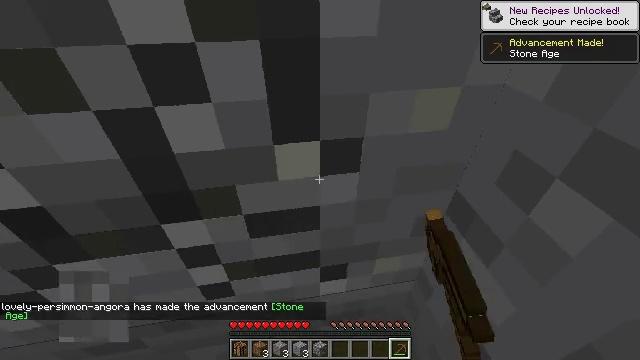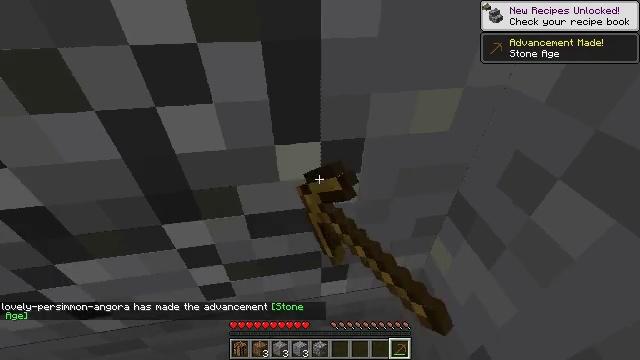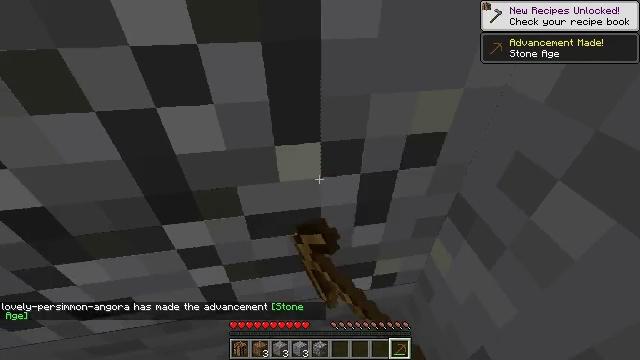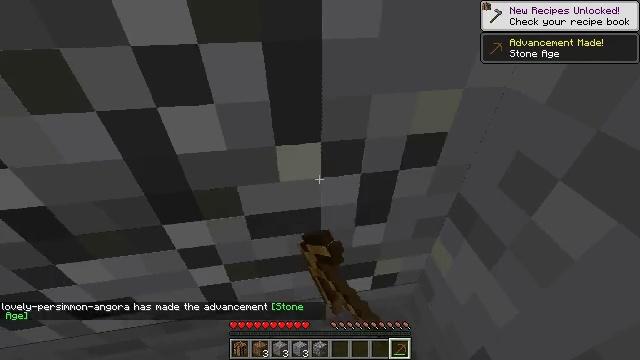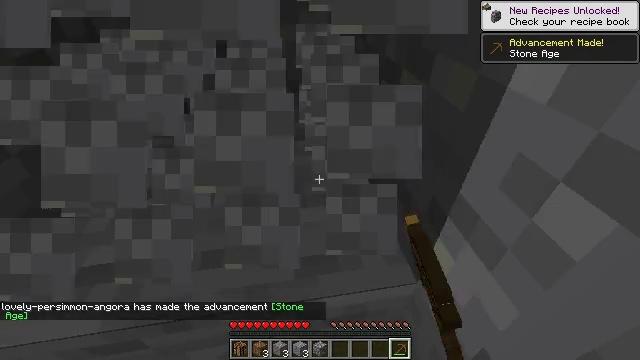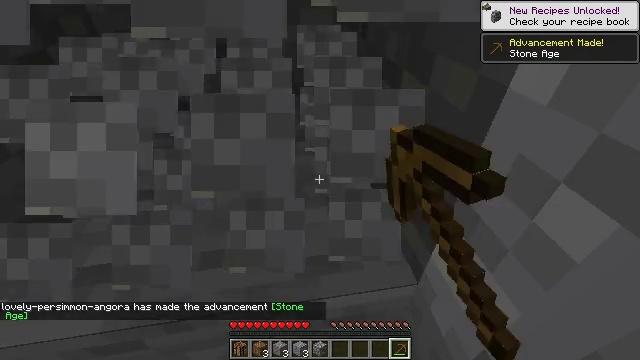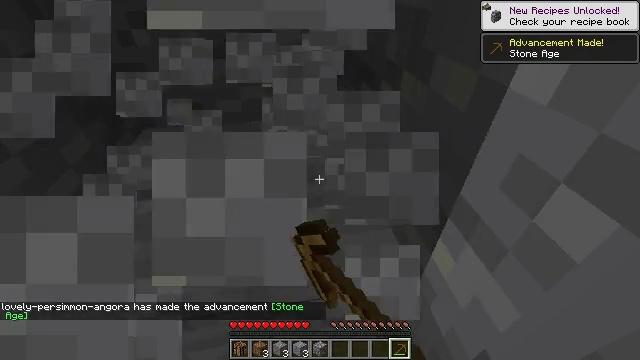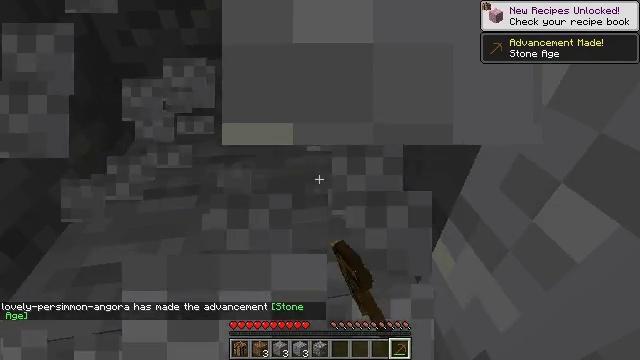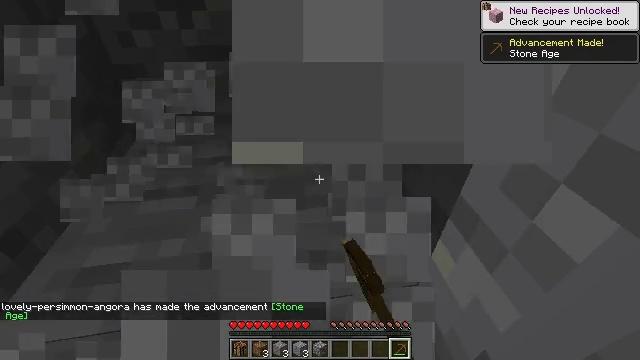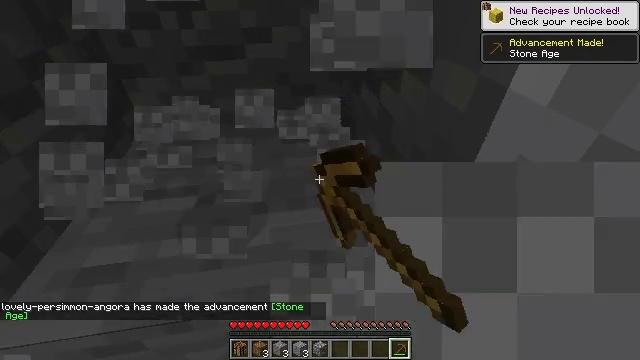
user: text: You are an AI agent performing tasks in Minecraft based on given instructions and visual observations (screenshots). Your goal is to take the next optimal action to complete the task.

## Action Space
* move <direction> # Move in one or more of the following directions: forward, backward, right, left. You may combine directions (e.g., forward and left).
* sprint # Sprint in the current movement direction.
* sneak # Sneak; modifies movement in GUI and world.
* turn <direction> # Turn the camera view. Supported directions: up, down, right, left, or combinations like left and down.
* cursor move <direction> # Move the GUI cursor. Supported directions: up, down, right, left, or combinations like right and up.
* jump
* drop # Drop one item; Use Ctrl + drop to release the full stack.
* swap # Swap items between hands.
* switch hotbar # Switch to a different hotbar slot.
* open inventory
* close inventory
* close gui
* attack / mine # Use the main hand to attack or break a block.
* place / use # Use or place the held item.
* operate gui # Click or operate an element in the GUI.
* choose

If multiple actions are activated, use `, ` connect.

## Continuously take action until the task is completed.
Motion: motion action
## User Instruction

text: Gather andesite blocks.
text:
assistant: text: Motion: attack / mine
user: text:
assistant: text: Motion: attack / mine
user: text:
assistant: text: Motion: attack / mine
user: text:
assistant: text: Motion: attack / mine
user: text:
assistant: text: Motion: attack / mine
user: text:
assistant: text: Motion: attack / mine
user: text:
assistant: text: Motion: attack / mine
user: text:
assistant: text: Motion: attack / mine
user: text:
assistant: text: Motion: attack / mine
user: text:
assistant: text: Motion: attack / mine